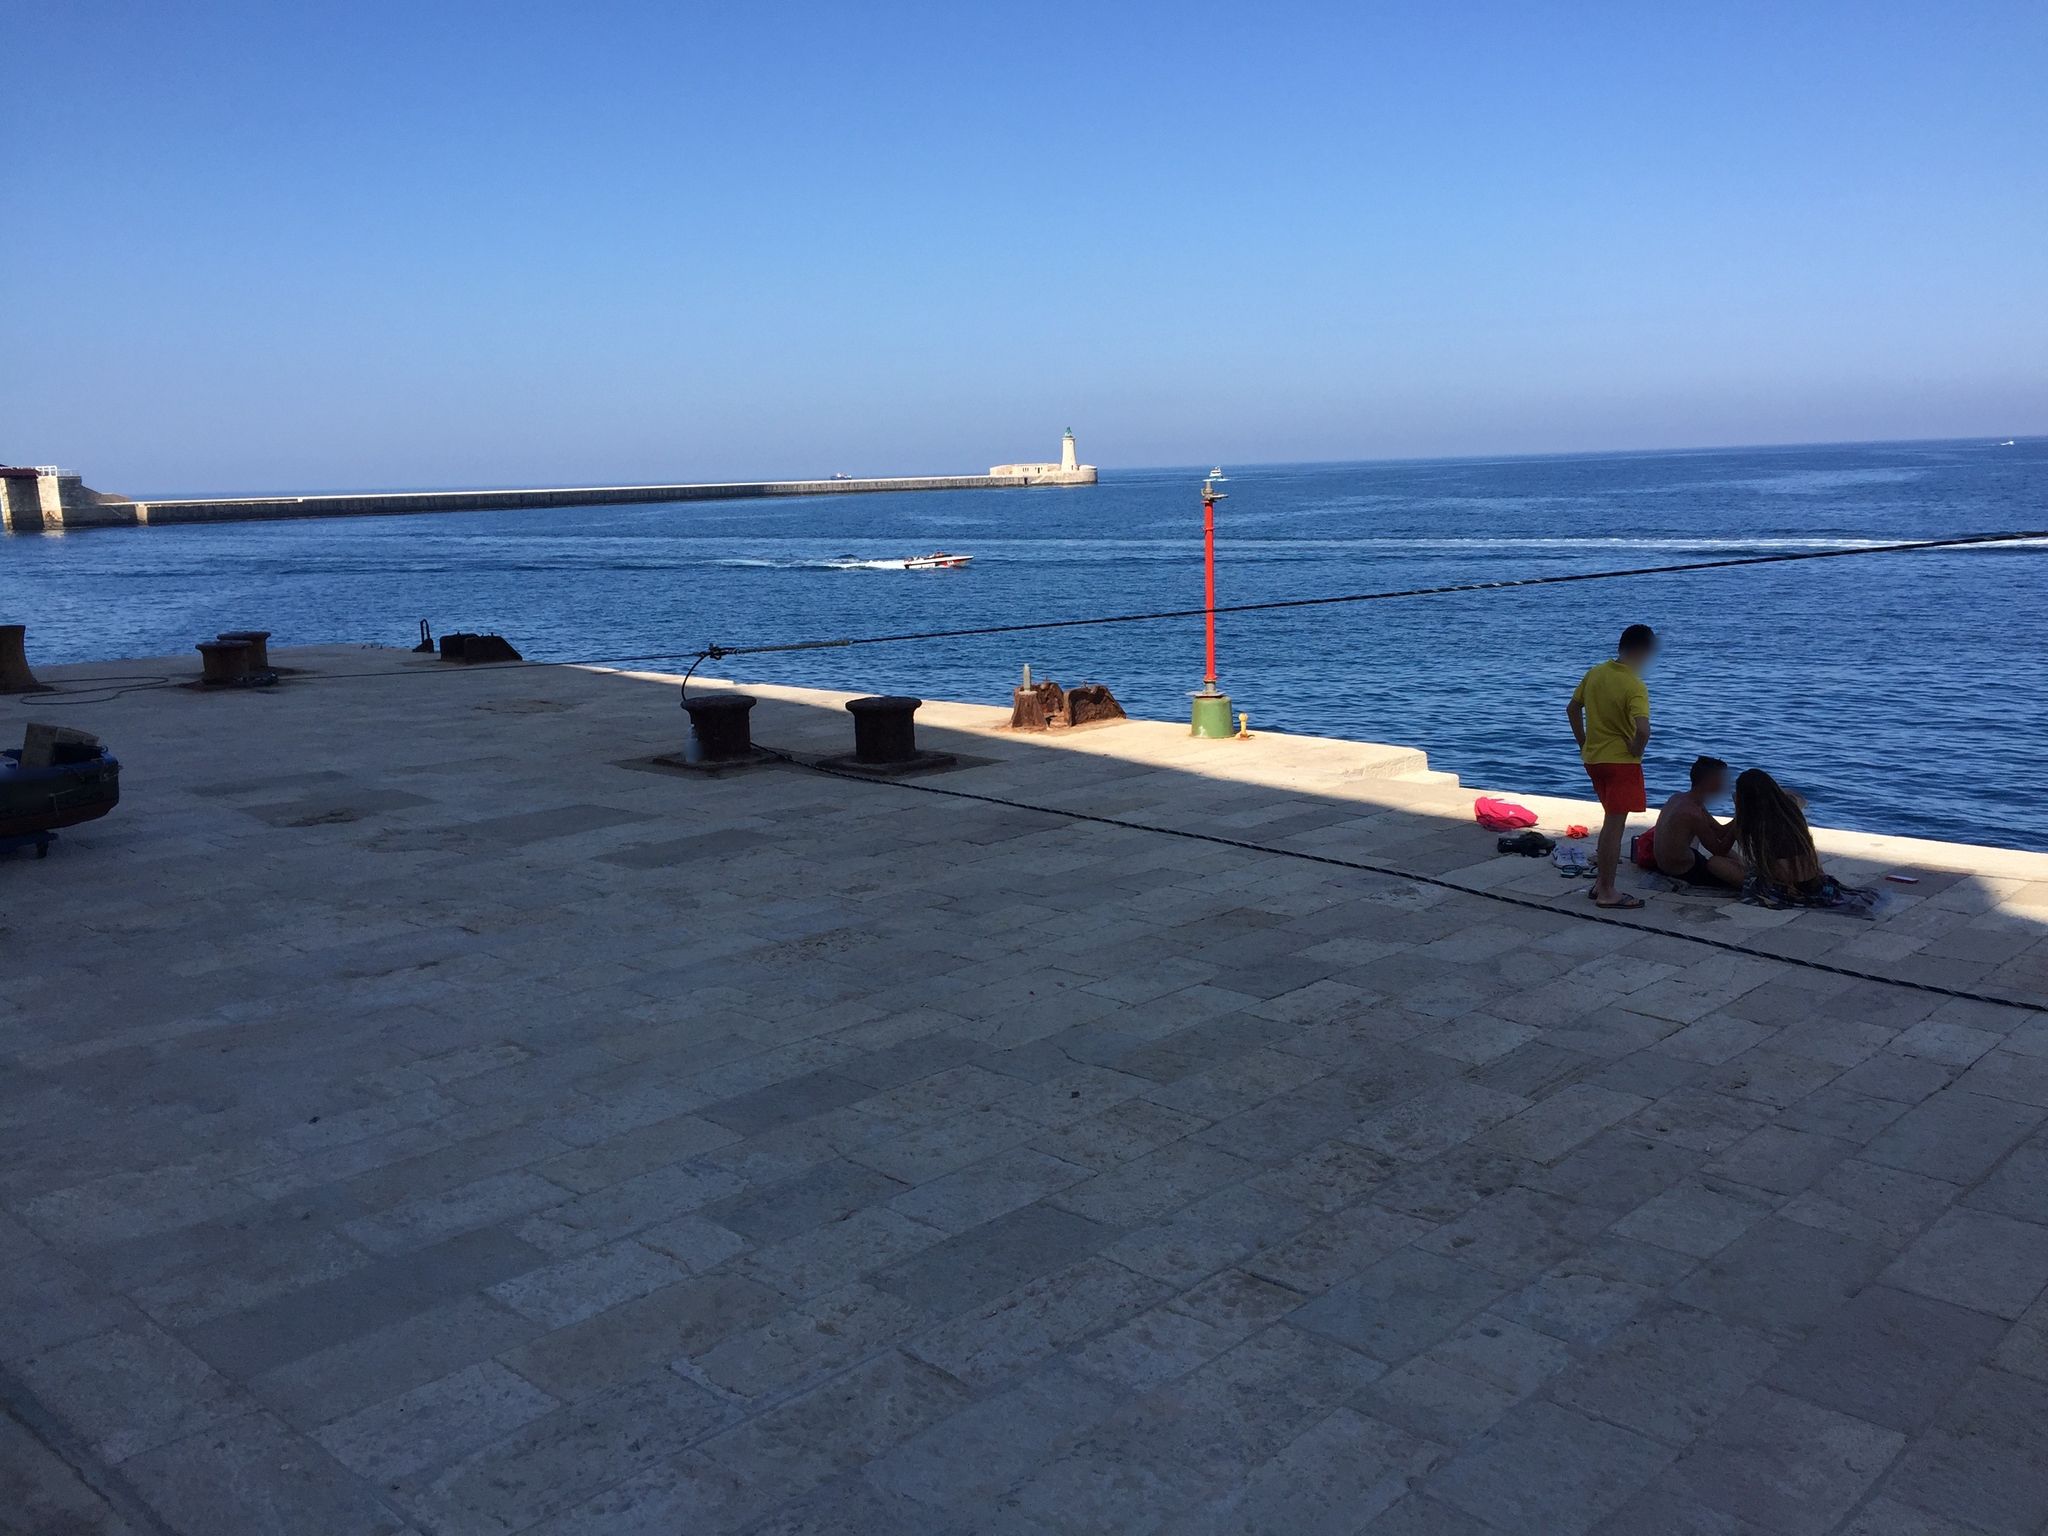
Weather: snowy
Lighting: day
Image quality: good
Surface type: walking surface
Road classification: steps, path
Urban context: urban centre
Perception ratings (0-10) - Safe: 4.95, Lively: 6.85, Beautiful: 5.62, Boring: 5.11, Depressing: 2.51, Wealthy: 5.39